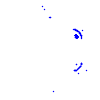
Particle: pion